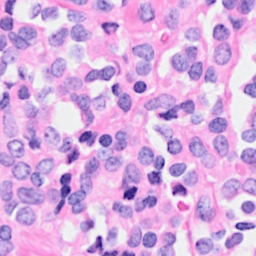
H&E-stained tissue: Breast